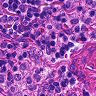
Metastatic tissue present: no